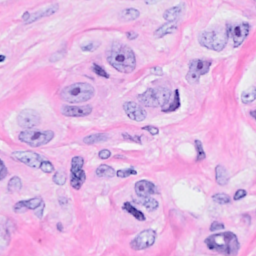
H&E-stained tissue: Breast